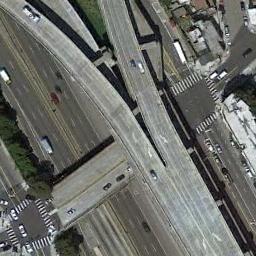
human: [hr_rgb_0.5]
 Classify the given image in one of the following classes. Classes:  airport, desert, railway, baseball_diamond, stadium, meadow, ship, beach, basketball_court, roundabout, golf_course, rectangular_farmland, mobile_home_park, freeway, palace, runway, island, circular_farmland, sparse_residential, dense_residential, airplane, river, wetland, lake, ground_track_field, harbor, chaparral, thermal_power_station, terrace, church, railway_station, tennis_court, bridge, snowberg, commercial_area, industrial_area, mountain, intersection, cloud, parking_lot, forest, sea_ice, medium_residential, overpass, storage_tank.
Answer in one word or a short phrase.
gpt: overpass